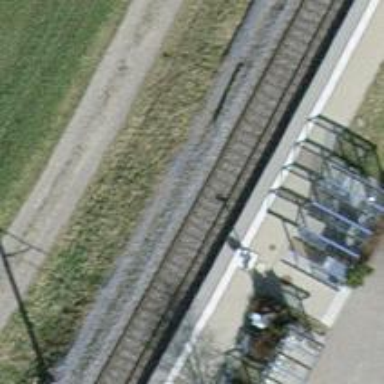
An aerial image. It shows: Railway stop with public transport stop position.